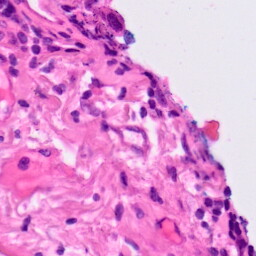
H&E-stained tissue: Lung